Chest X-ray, PA view. Patient: 23 years old, sex F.
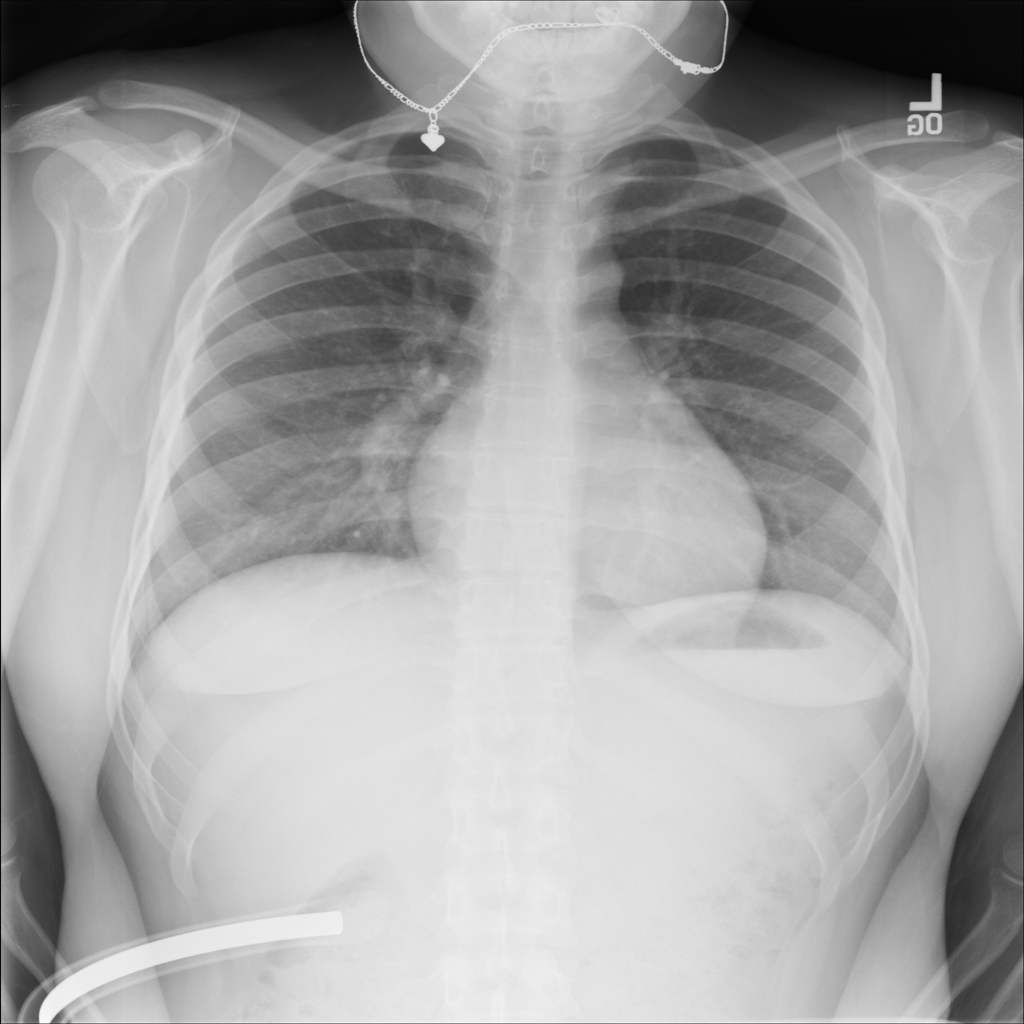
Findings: No Finding